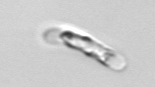
Label: Guinardia_striata